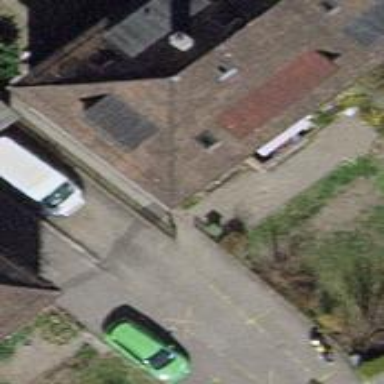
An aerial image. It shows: Building with tile roof.